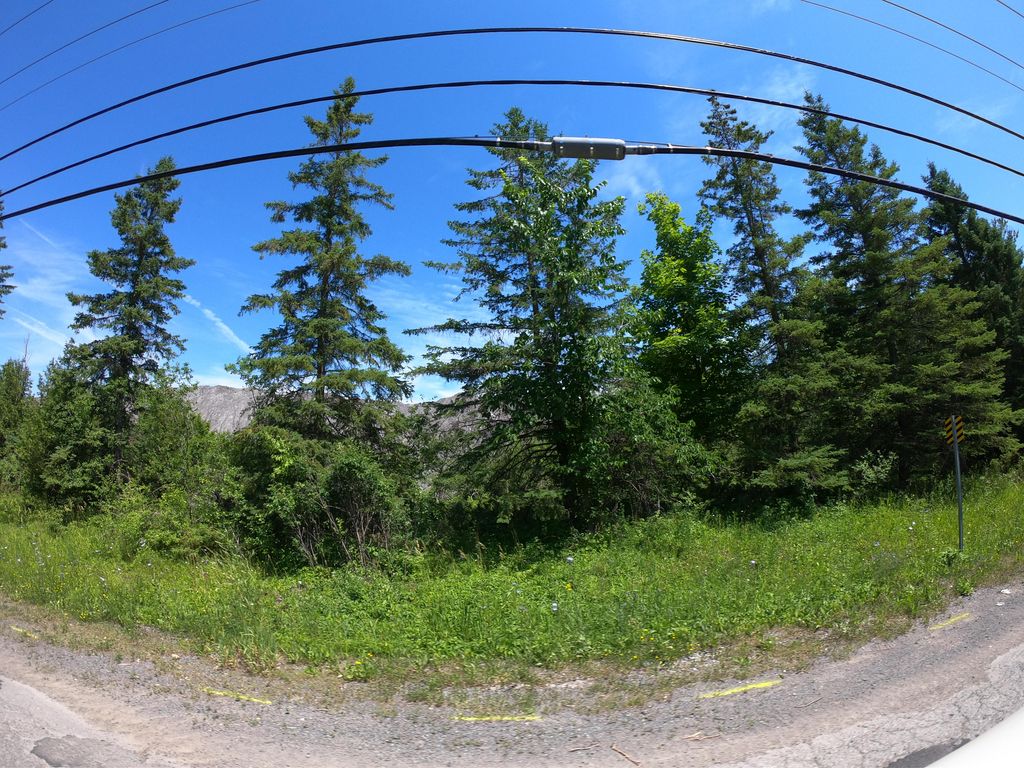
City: ottawa-gatineau